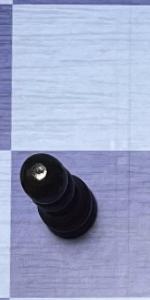
Label: Pawn_Black